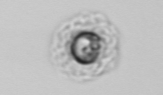
Label: Emiliania_huxleyi